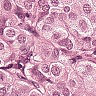
Metastatic tissue present: yes